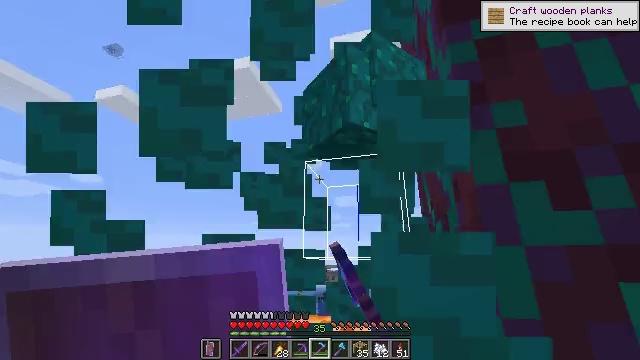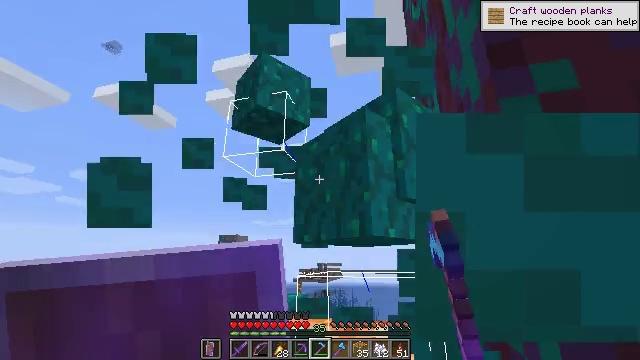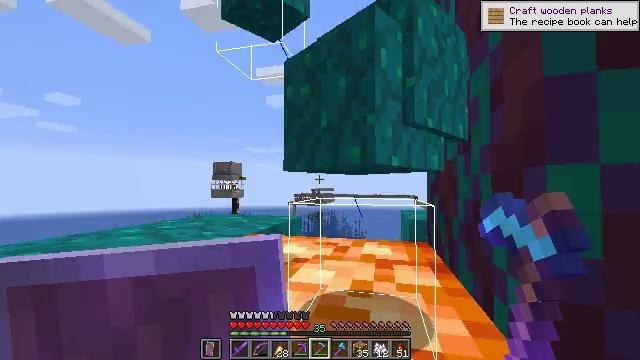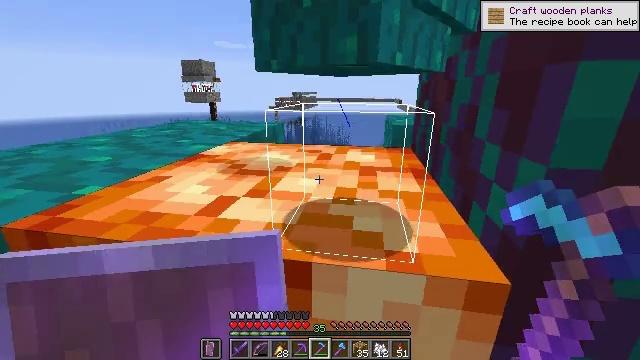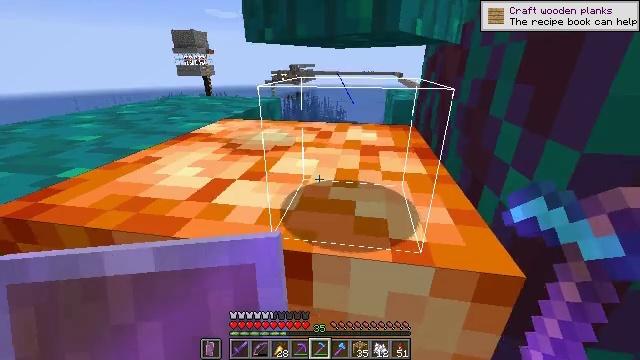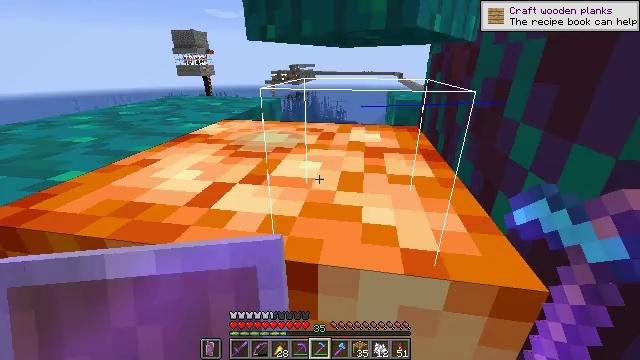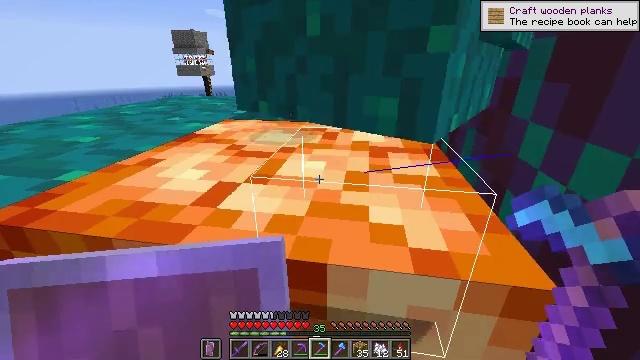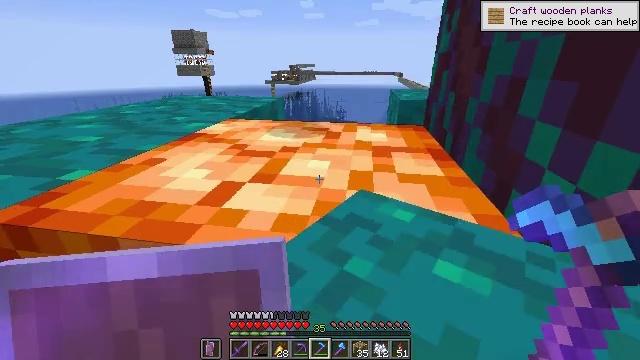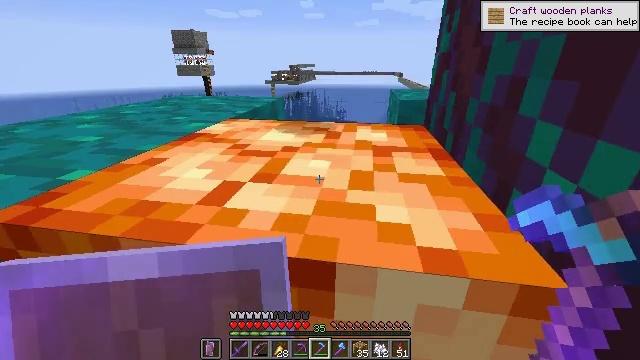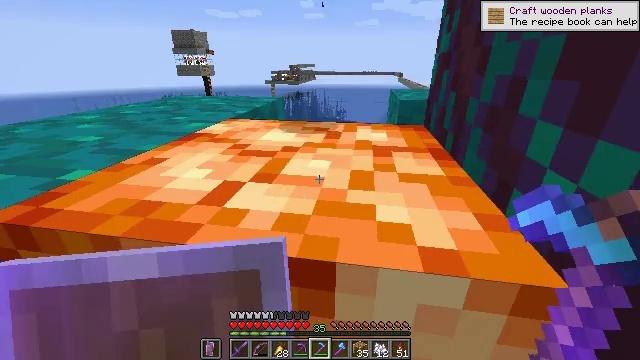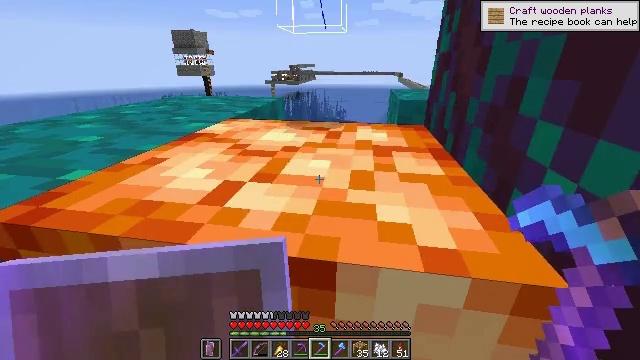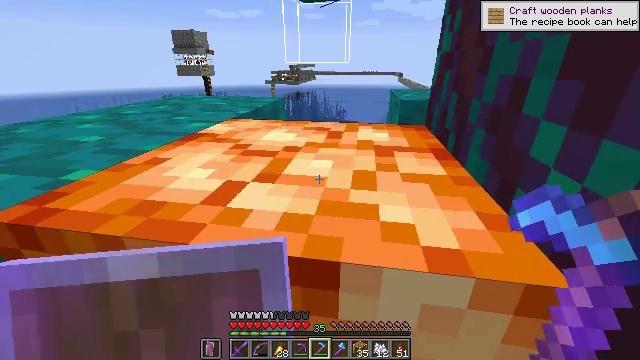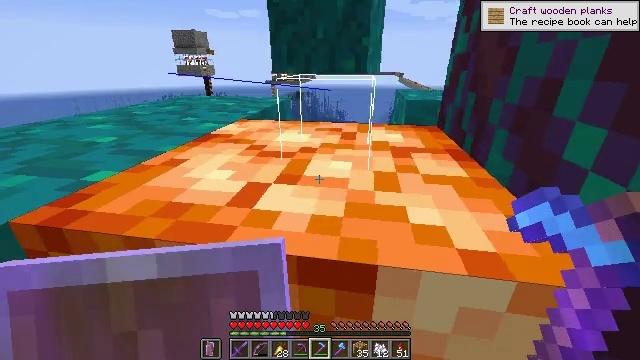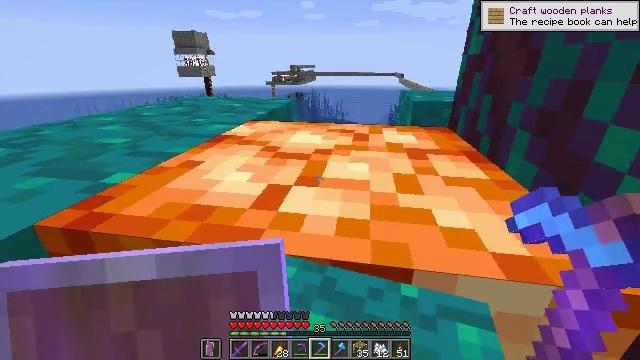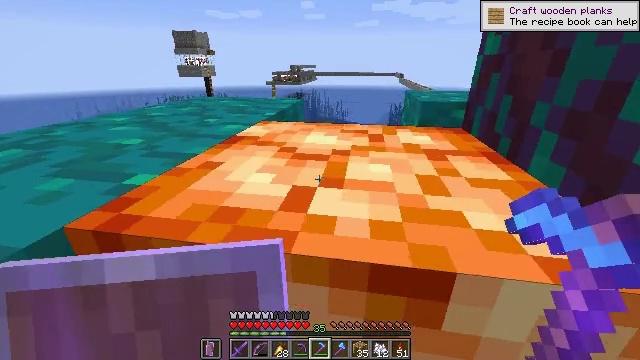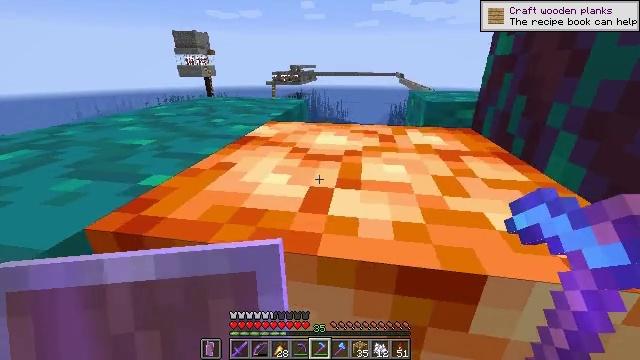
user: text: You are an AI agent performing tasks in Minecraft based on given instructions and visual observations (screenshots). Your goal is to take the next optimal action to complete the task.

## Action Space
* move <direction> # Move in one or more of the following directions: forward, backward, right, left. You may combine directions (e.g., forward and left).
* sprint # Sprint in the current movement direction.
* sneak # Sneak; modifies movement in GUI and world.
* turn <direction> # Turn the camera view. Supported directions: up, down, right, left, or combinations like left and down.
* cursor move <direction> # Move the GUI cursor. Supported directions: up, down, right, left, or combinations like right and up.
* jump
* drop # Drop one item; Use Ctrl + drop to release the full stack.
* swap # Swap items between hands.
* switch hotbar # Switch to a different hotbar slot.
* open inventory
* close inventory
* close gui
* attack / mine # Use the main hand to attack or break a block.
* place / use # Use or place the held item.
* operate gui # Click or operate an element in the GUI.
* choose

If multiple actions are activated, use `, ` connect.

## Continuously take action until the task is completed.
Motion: motion action
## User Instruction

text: Gather shroomlight from the nether.
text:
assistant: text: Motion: move forward, sneak
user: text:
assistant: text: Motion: move forward, sneak, turn right and down
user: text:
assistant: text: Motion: move forward, sneak, turn right and down
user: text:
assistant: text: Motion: move forward, sneak, turn down
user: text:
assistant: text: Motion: move forward, sneak
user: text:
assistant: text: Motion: sneak
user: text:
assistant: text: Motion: sneak
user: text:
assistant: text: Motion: sneak
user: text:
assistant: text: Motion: sneak
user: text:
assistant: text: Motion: sneak
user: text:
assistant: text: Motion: move left, sneak
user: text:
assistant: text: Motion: move left, sneak
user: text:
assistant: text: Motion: move left, sneak
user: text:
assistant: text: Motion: move left, sneak
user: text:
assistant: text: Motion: move left, sneak
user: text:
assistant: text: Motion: move left, sneak
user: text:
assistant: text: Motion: move left, sneak
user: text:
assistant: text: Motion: move left, sneak, attack / mine
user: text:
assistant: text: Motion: move left, sneak, attack / mine
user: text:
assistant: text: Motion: sneak, turn left and up, attack / mine
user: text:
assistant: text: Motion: move forward, sneak, turn left and up, attack / mine
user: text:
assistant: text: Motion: move forward, sneak, turn left and up, attack / mine
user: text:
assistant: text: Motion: sneak, attack / mine